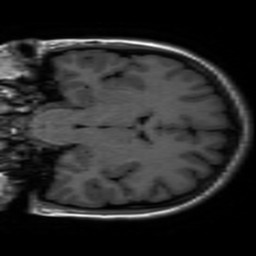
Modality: inplaneT1
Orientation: coronal
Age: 18
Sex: female
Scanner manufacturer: ge
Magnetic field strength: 3 T
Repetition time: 2.499 s
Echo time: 0.02513 s